三年级 · 度量几何学
三位“白衣天使”去不同城市支援防疫工作, 选择什么出行方式比较合适?

填: (坐汽车、乘飞机、步行)

(1)

(2)

(3)

距家200米的社区 距家40千米的罗山县距家3000千米的乌鲁木齐
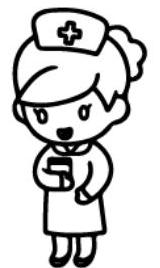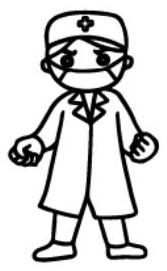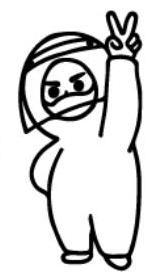
答案: 步行 坐汽车 乘飞机

【分析】结合生活经验, 以及对长度单位的认识选择合适的交通工具即可。成年人每分钟大约步行 70 米；汽车每小时大约行驶 70 千米; 飞机每小时大约行驶 800 千米，依此填空。

【详解】根据分析可知, 这三位“白衣天使”选择的出行方式依次是(1)(步行),
(2) (坐汽车)
(3) (乘飞机) 。

【点睛】此题考查的是根据距离选择合适的交通工具, 应熟练掌握对长度单位的认识。